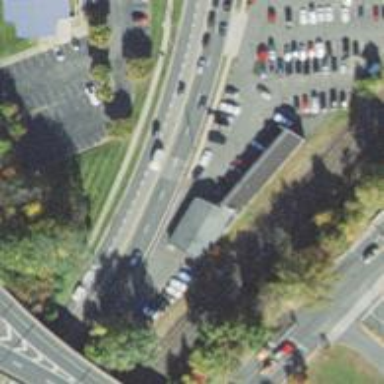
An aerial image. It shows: Car rental facility.